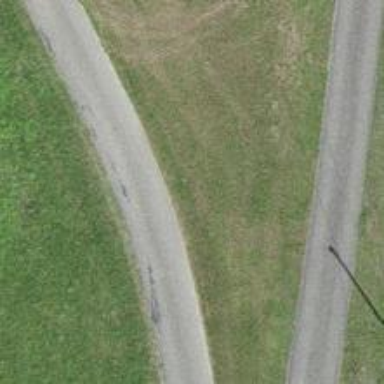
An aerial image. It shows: Unclassified road with paved surface.